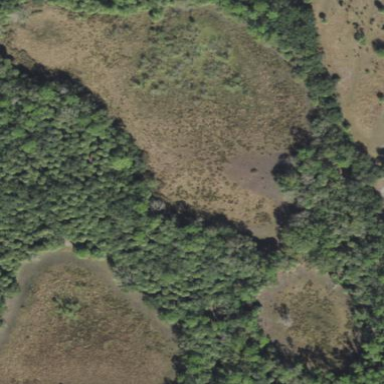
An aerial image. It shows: Marshy wetland area.